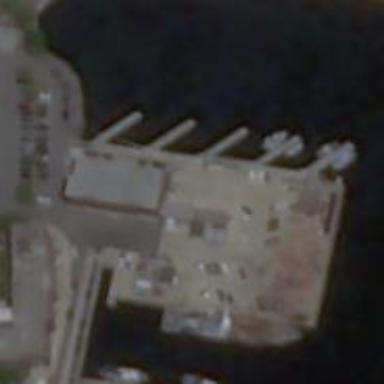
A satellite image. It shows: Man-made pier.